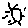
Label: sun